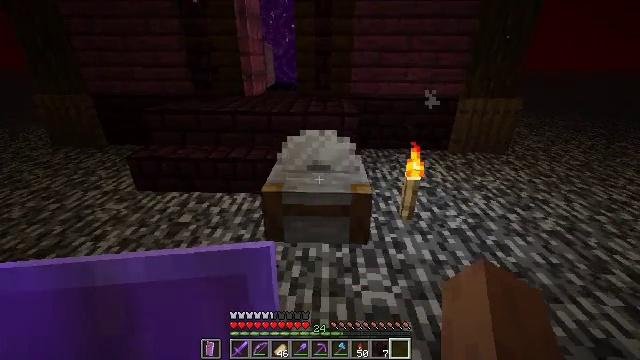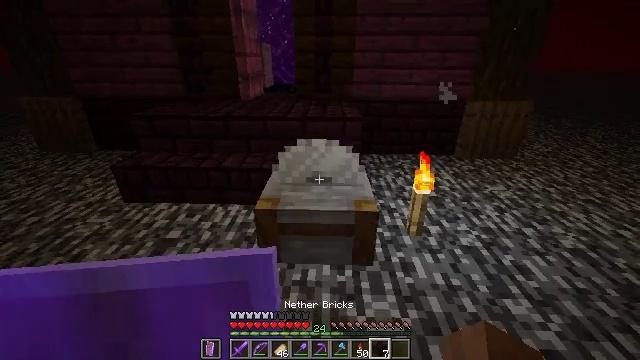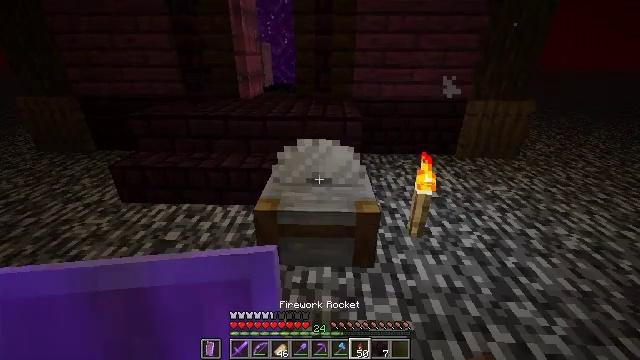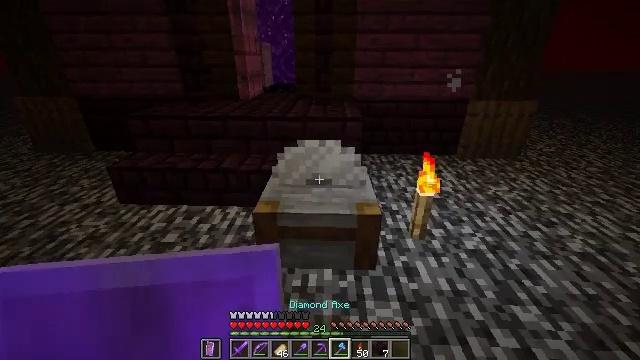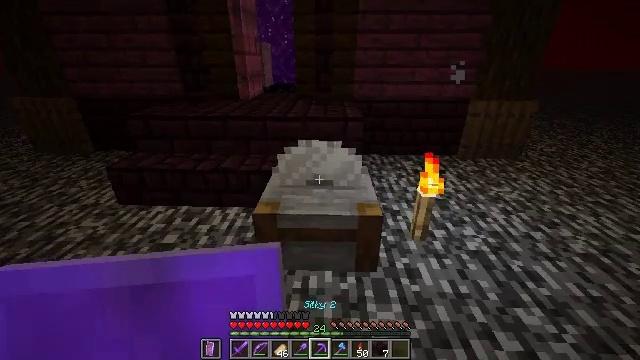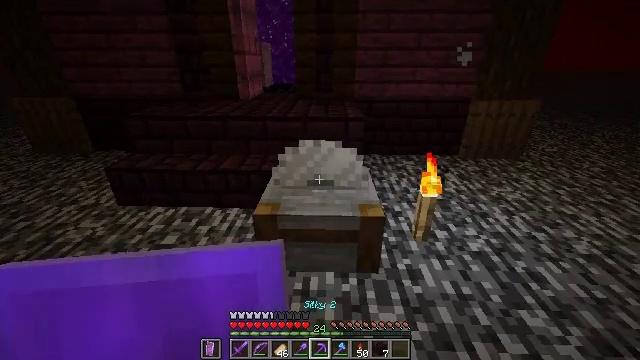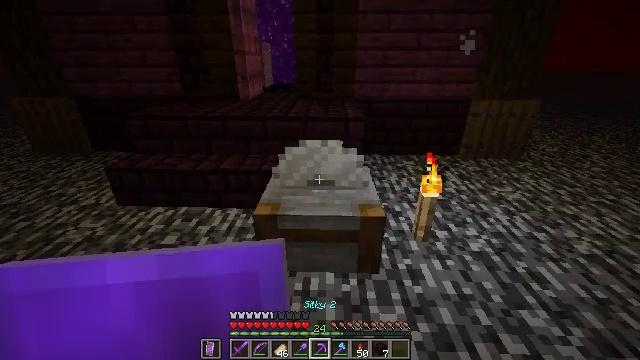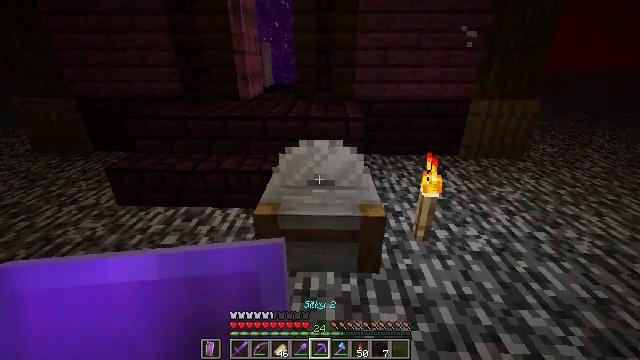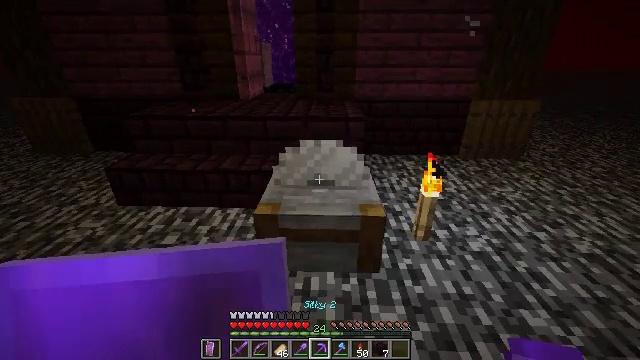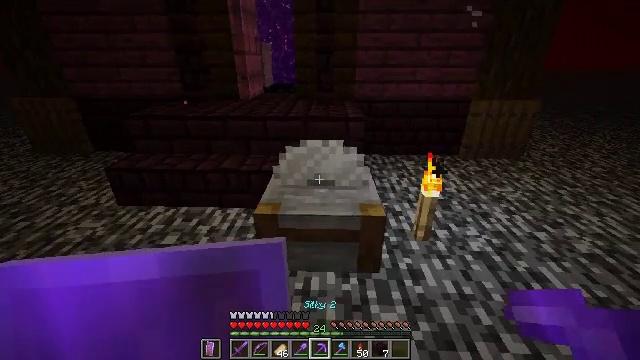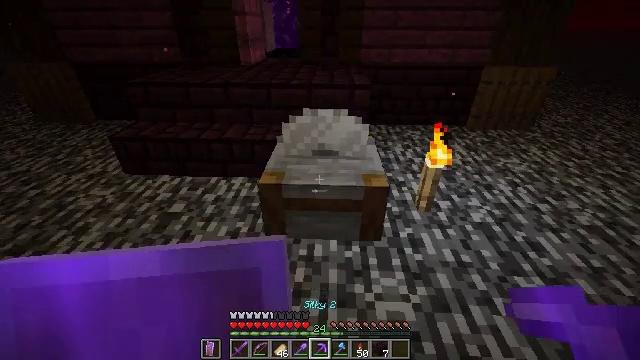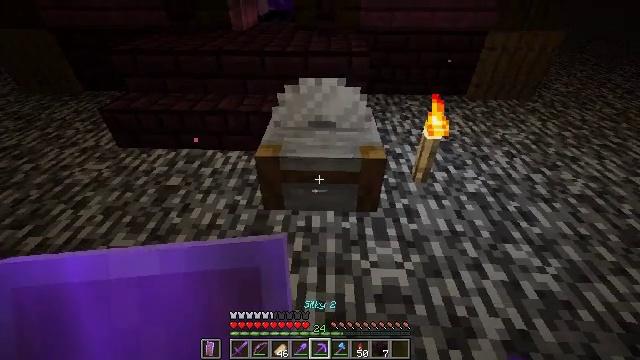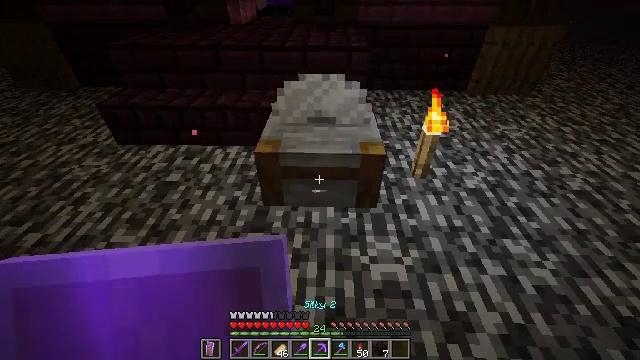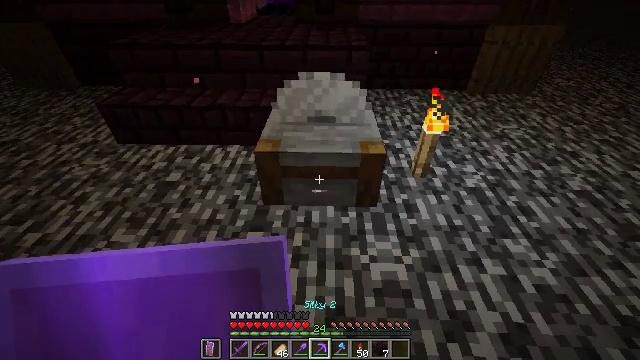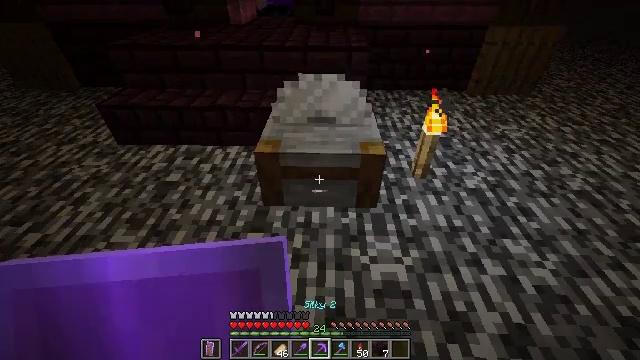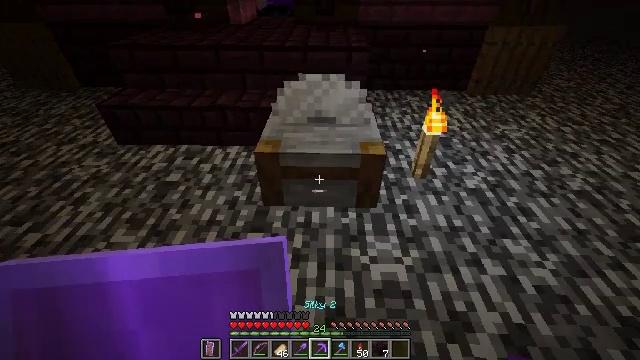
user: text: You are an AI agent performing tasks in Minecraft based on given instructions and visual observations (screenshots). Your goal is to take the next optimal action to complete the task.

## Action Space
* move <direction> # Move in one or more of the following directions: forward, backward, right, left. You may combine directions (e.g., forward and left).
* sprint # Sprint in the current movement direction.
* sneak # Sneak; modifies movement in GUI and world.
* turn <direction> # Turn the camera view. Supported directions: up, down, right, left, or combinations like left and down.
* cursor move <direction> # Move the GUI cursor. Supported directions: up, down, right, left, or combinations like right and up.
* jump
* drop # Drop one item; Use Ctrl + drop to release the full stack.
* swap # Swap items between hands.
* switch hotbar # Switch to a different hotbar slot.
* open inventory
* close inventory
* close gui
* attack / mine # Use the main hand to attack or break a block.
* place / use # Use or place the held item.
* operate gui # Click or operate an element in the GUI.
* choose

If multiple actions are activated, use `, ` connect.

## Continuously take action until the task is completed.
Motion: motion action
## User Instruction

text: Left click on the stonecutter to break it.
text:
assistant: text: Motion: no_op
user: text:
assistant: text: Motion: no_op
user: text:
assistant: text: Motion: no_op
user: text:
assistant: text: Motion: no_op
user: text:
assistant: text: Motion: no_op
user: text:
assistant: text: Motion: no_op
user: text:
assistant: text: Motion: no_op
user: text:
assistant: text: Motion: no_op
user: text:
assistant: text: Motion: no_op
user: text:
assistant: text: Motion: turn down
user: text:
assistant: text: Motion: turn down
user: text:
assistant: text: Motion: no_op
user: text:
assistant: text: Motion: no_op
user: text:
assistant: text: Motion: no_op
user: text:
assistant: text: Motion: no_op
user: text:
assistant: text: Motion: no_op
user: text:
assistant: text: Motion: no_op
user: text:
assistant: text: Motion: turn up
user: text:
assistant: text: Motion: turn up
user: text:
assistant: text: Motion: no_op
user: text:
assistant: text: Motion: no_op
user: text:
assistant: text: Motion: attack / mine
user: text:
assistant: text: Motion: attack / mine
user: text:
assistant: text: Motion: attack / mine
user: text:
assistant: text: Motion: attack / mine
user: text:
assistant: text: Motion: attack / mine
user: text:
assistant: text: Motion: attack / mine
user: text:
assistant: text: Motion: attack / mine
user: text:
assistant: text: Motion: attack / mine
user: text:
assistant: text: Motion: no_op